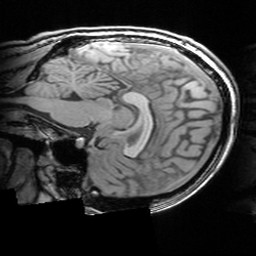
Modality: T1w
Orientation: sagittal
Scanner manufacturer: siemens
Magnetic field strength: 3 T
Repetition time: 1.63 s
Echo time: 0.00311 s